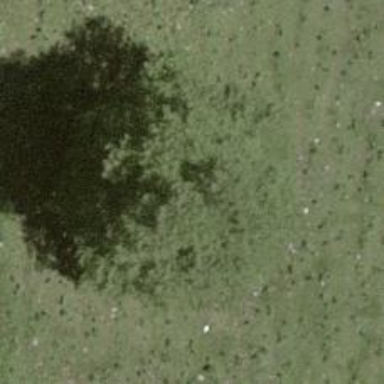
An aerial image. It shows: Beautiful tree in nature.